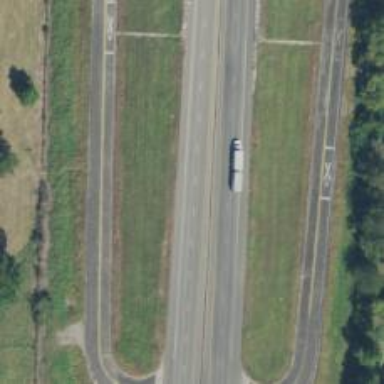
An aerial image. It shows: This image shows trunk highway that functions as expressway.